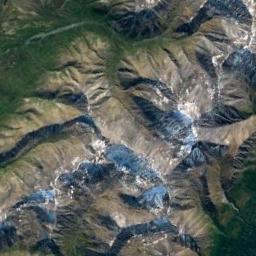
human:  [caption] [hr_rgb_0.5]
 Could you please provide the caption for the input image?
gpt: There are a few patches of snow on the brown land of the snow mountain .

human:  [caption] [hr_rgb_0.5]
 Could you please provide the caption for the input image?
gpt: The snow berg is consist of bare land and white snow .

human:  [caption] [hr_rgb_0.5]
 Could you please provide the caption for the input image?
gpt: The snowberg is covered with glaciers and vegetation and the snowberg also is partly exposed .

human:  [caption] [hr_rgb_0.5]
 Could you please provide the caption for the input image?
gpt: There is a lot of snow on the snowberg .

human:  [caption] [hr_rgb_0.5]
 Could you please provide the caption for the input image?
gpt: There are some snow on the snowberg .